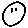
Label: circle